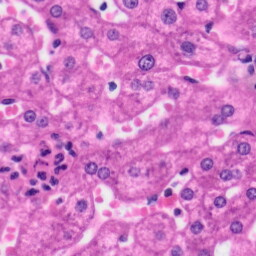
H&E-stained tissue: Liver